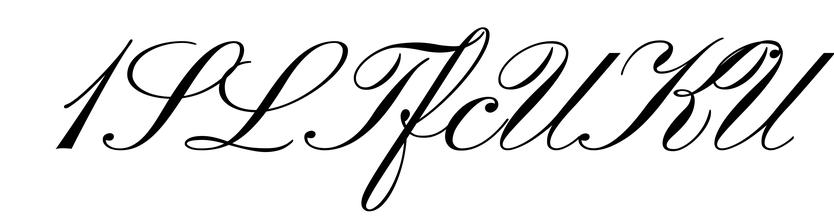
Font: PinyonScript-Regular